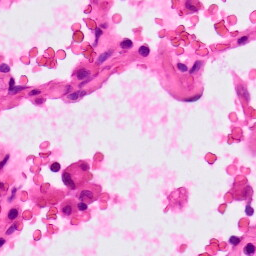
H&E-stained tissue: Lung